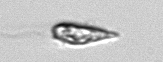
Label: Euglena